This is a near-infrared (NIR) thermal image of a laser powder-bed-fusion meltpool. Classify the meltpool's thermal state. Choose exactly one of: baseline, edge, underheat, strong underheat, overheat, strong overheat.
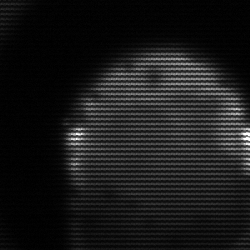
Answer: edge